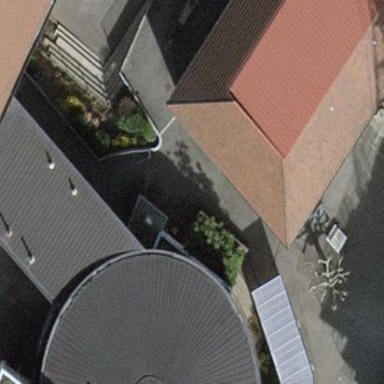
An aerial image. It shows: School building.